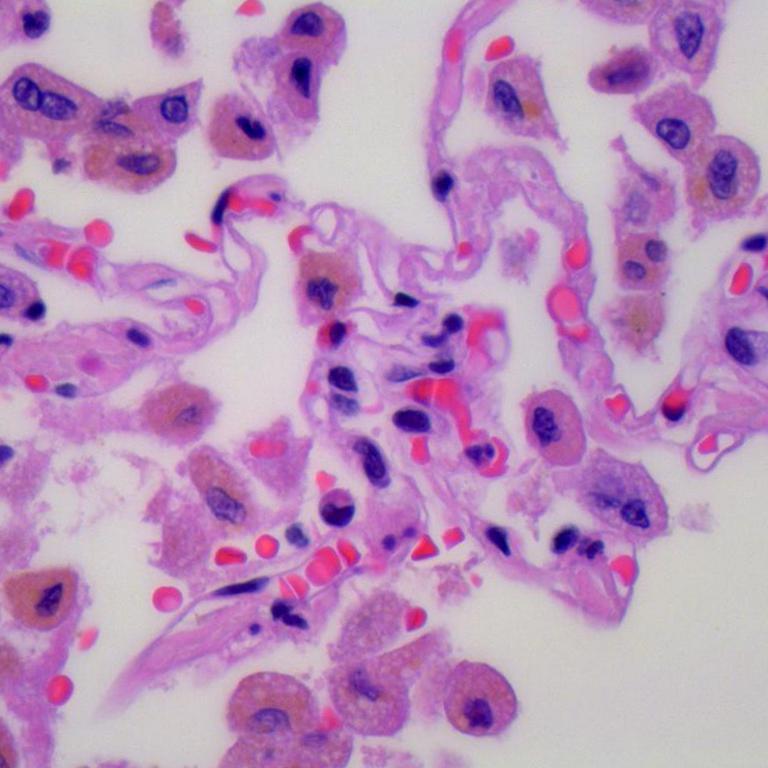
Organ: lung
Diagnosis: benign